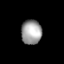
Tissue: lung
Cell type: T cells
Senescence score: 0.2088
Nuclear area (px): 486
Mean DAPI intensity: 159.475